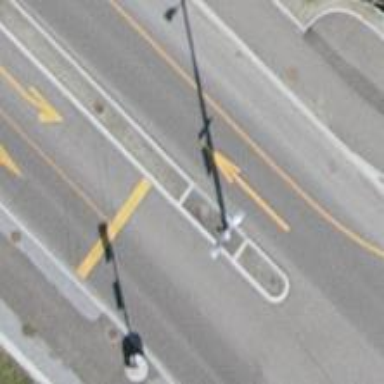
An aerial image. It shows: Zebra crossing with traffic signals and island in the middle.